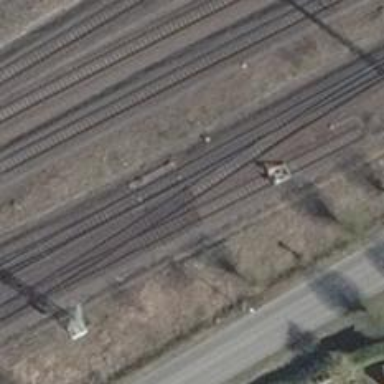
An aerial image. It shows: Rail siding with electrified contact lines for trains.